Question: My matrices table looks like this

Using linq I want the results to bind to my view models below. A matricesView will be the Y coordinate and have a list of (matrix) all the X coordinate's values.
'''
public class MatricesView
{
public List<MatrixView> Matrix { get; set; }
public MatricesView()
{
Matrix = new List<MatrixView>();
}
}
public class MatrixView
{
public string Value { get; set;}
}
'''
I am currently querying as is and then looping to create my view models.
'''
int previousY = 0;
MatricesView matrice = new MatricesView();
foreach(var matrix in table.Matrices)
{
if (previousY != matrix.Y)
{
matrice = new MatricesView();
Matrices.Add(matrice);
previousY = matrix.Y;
}
matrice.Matrix.Add(new MatrixView() { Value = matrix.Value == "****" ? " " : matrix.Value});
}
'''
Is it possible to do this logic directly with linq when querying my database:
'''
using (var context = new ApplicationDbContext())
{
return context.Tables
.Where(predicate)
.Select(t => new TableViewModel()
{
Name = t.Name,
Question = t.Question,
Base = t.Base,
Categories = t.Categories.Select(category => new CategoryView() { Name = category.Name, ColSpan = category.ColSpan }).ToList(),
Demographics = t.Demographics.Select(demographic => new DemographicView() { Name = demographic.Value }).ToList(),
Trailers = t.Trailers.Select(trailer => new TrailerView() { Name = trailer.Value }).ToList(),
Matrices = .....?
}).ToList();
}
'''
EDIT:
The solution was:
'''
using (var context = new ApplicationDbContext())
{
return context.Tables
.Where(predicate)
.Select(t => new TableViewModel()
{
Name = t.Name,
Question = t.Question,
Base = t.Base,
Categories = t.Categories.Select(category => new CategoryView() { Name = category.Name, ColSpan = category.ColSpan }).ToList(),
Demographics = t.Demographics.Select(demographic => new DemographicView() { Name = demographic.Value }).ToList(),
Trailers = t.Trailers.Select(trailer => new TrailerView() { Name = trailer.Value }).ToList(),
Matrices = t.Matrices.GroupBy(x => x.Y).Select(x => new MatricesView { Matrix = x.Select(y => new MatrixView(){ Value = y.Value}).ToList() }).ToList()
}).ToList();
}
'''
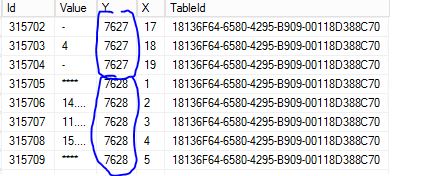
Answer: You should be able to do a group by. The end result would look something like this:
'''
return context.Tables
.Where(predicate)
.GroupBy(x => x.Y)
.Select(t => new TableViewModel()
{
Name = t.FirstOrDefault().Name,
Question = t.FirstOrDefault().Question,
Base = t.FirstOrDefault().Base,
Categories = t.FirstOrDefault().Categories.Select(category => new CategoryView() { Name = category.Name, ColSpan = category.ColSpan }).ToList(),
Demographics = t.FirstOrDefault().Demographics.Select(demographic => new DemographicView() { Name = demographic.Value }).ToList(),
Trailers = t.FirstOrDefault().Trailers.Select(trailer => new TrailerView() { Name = trailer.Value }).ToList(),
Matrices = new MatrixView()
{
Matrix = t.Select(x => new MatrixView { Value = x.Value == "****" ? " " : x.Value }).ToList()
}
}).ToList();
'''
Just for completeness sake, here's what Mike used in the final result:
'''
...
Matrices = t.Matrices.GroupBy(x => x.Y).Select(x => new MatricesView
{
Matrix = x.Select(y => new MatrixView(){ Value = y.Value}).ToList()
}).ToList()
'''